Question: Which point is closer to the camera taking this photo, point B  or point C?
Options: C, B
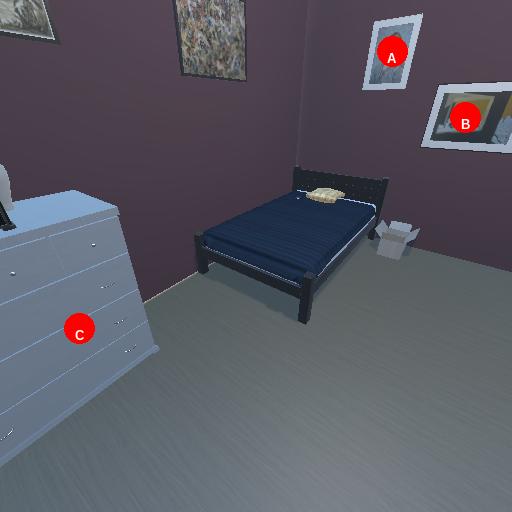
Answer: C